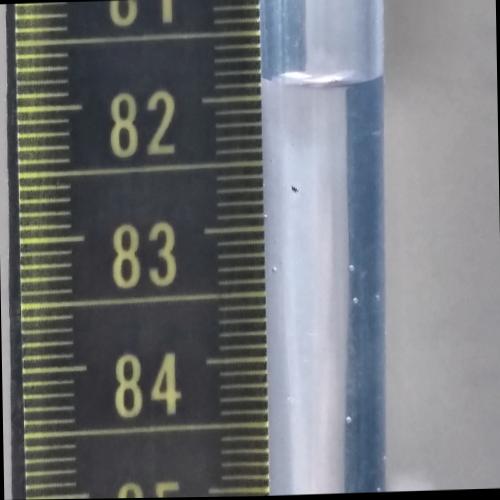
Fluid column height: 81.9 cm